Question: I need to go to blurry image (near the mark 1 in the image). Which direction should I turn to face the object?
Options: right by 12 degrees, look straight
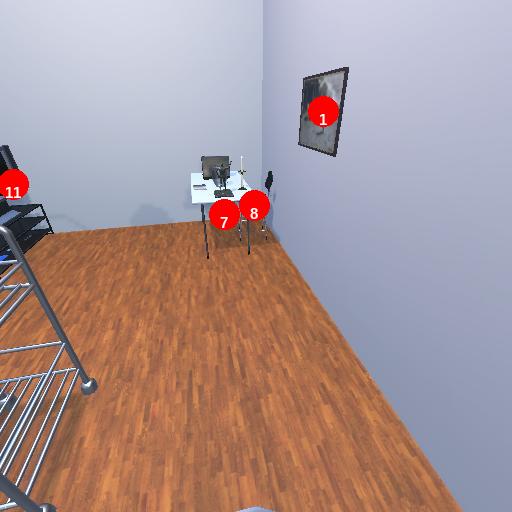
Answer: right by 12 degrees